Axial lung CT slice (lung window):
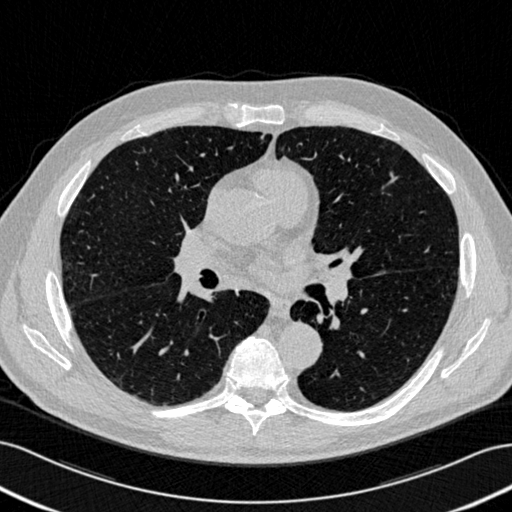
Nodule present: no